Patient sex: M
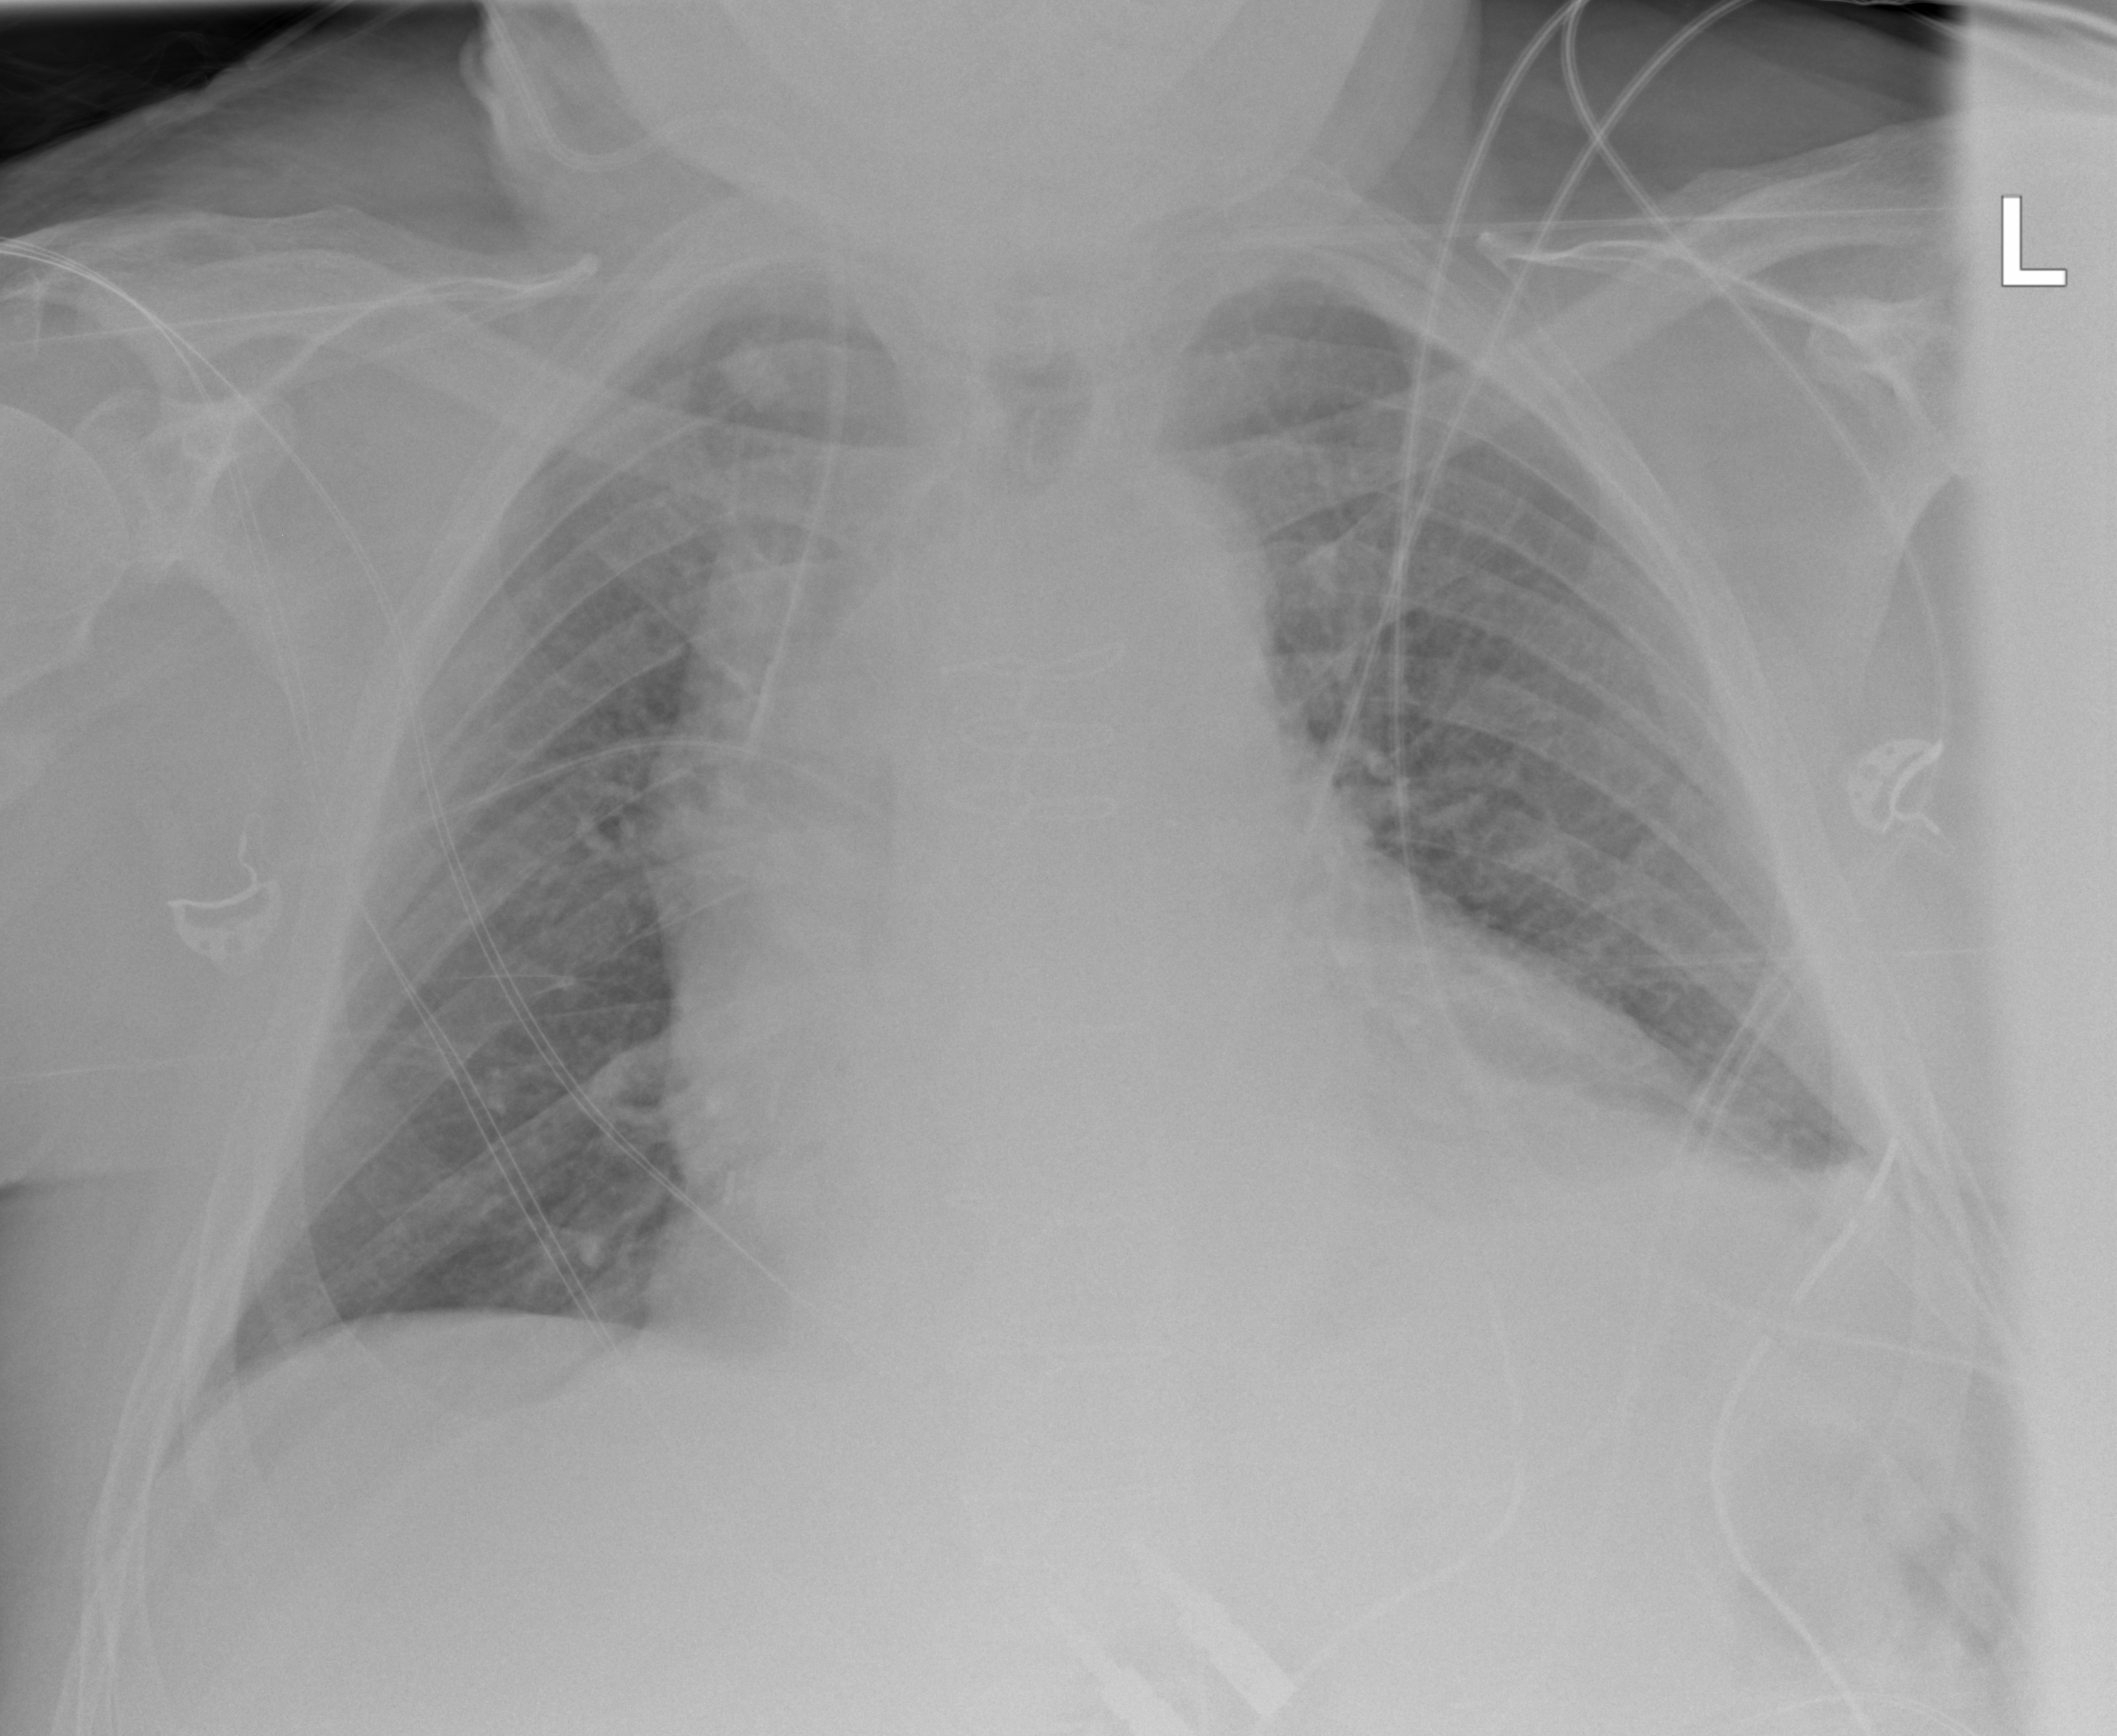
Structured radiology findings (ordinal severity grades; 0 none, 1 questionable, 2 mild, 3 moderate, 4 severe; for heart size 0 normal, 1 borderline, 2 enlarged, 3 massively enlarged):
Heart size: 2
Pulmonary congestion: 0
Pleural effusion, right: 0
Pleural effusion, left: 0
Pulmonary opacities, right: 0
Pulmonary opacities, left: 0
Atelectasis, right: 0
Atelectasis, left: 2